Field crop: maize
Growth stage: 2
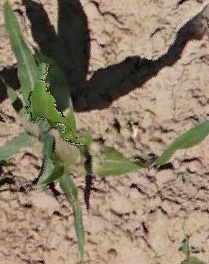
Species: maize